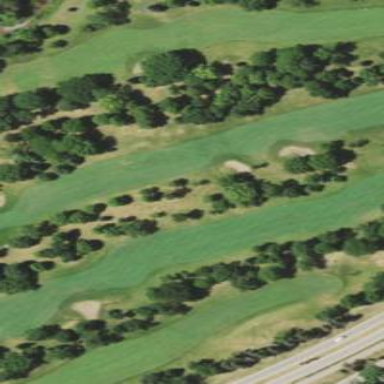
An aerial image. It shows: Golf fairway surrounded by grass.